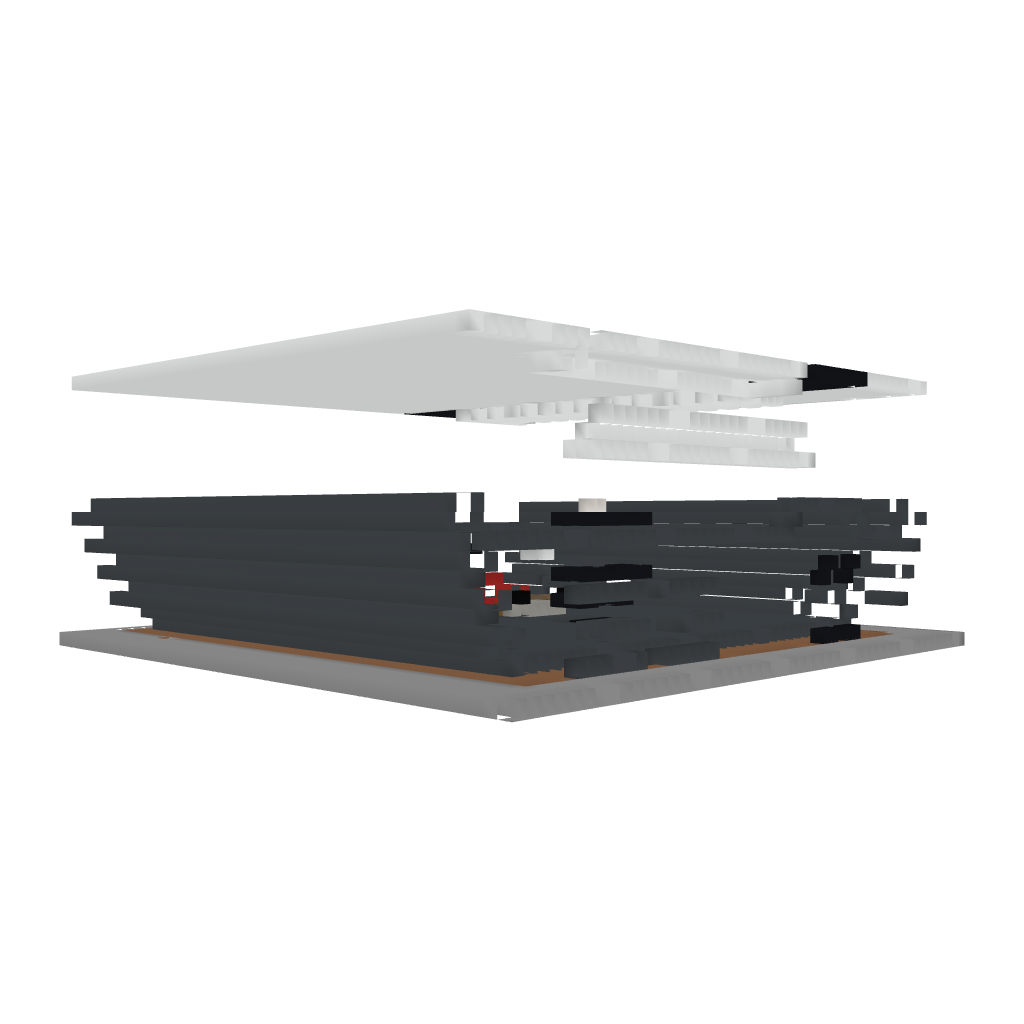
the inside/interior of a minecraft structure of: CraftPimp Nintendo boyee